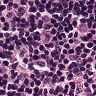
Metastatic tissue present: no